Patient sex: M
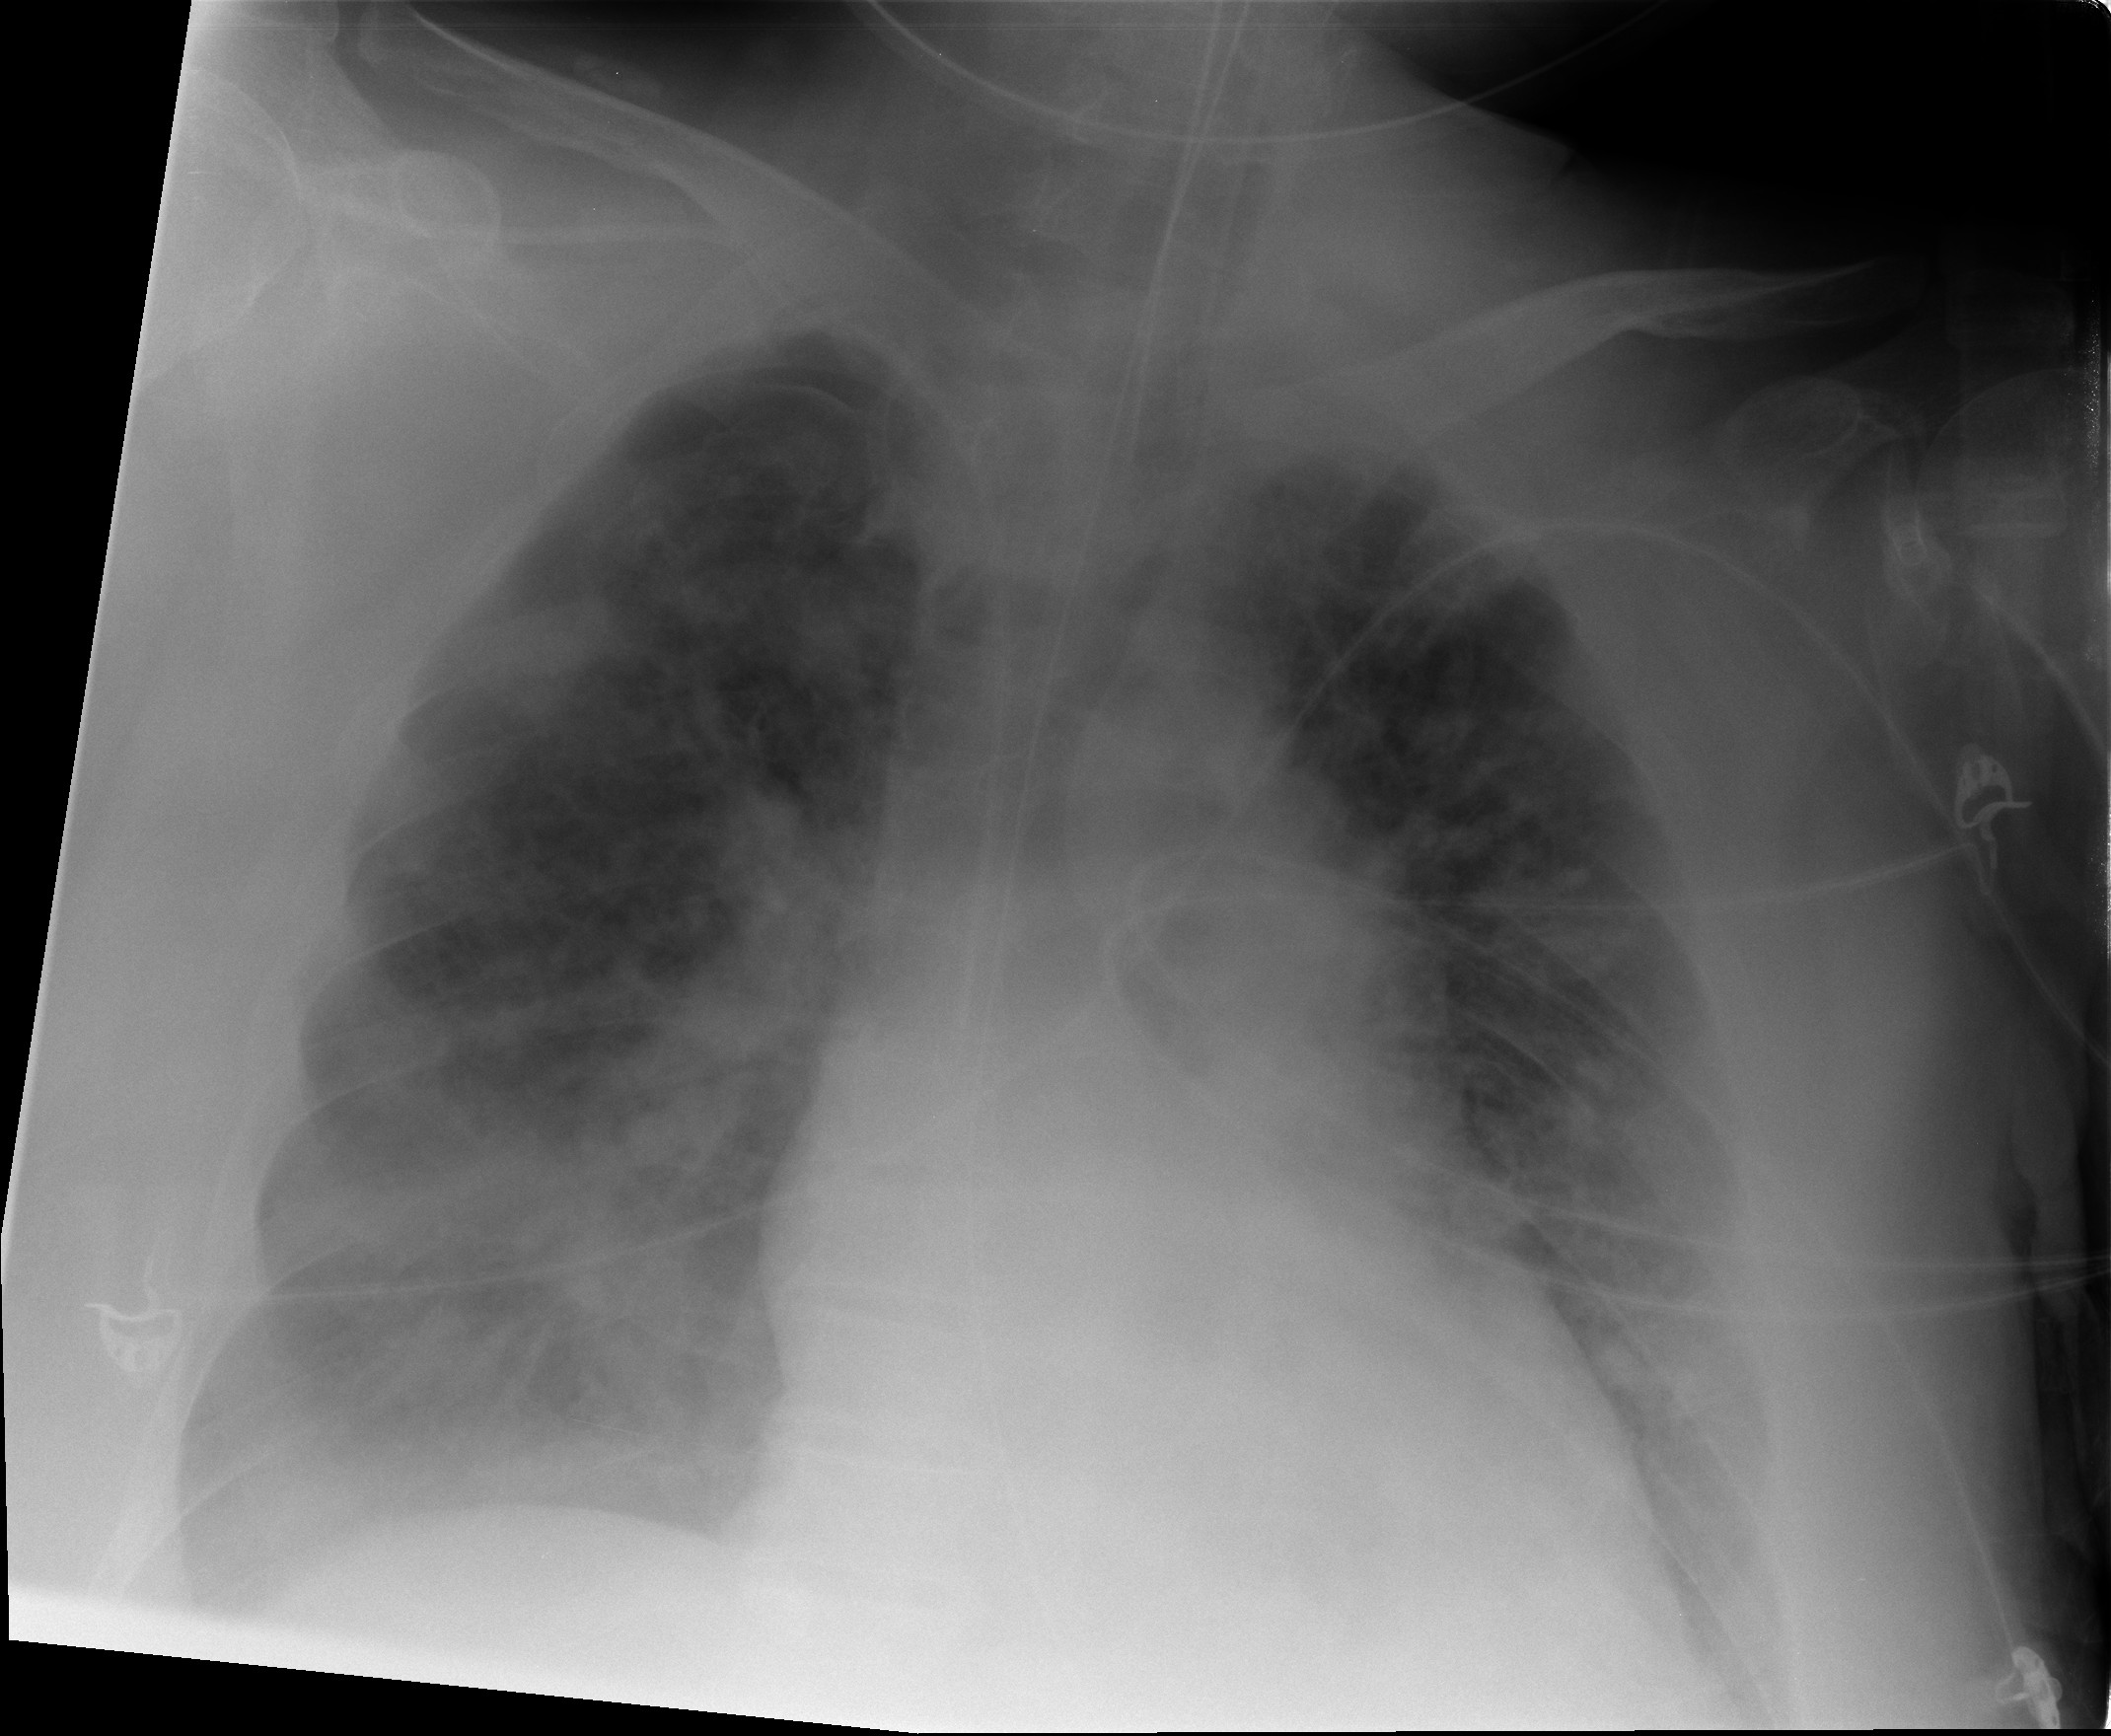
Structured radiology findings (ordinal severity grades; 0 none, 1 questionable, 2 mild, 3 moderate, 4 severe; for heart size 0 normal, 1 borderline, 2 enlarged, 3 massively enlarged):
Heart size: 2
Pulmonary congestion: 2
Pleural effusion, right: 2
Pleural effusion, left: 0
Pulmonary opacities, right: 3
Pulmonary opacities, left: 3
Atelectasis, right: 2
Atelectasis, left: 2